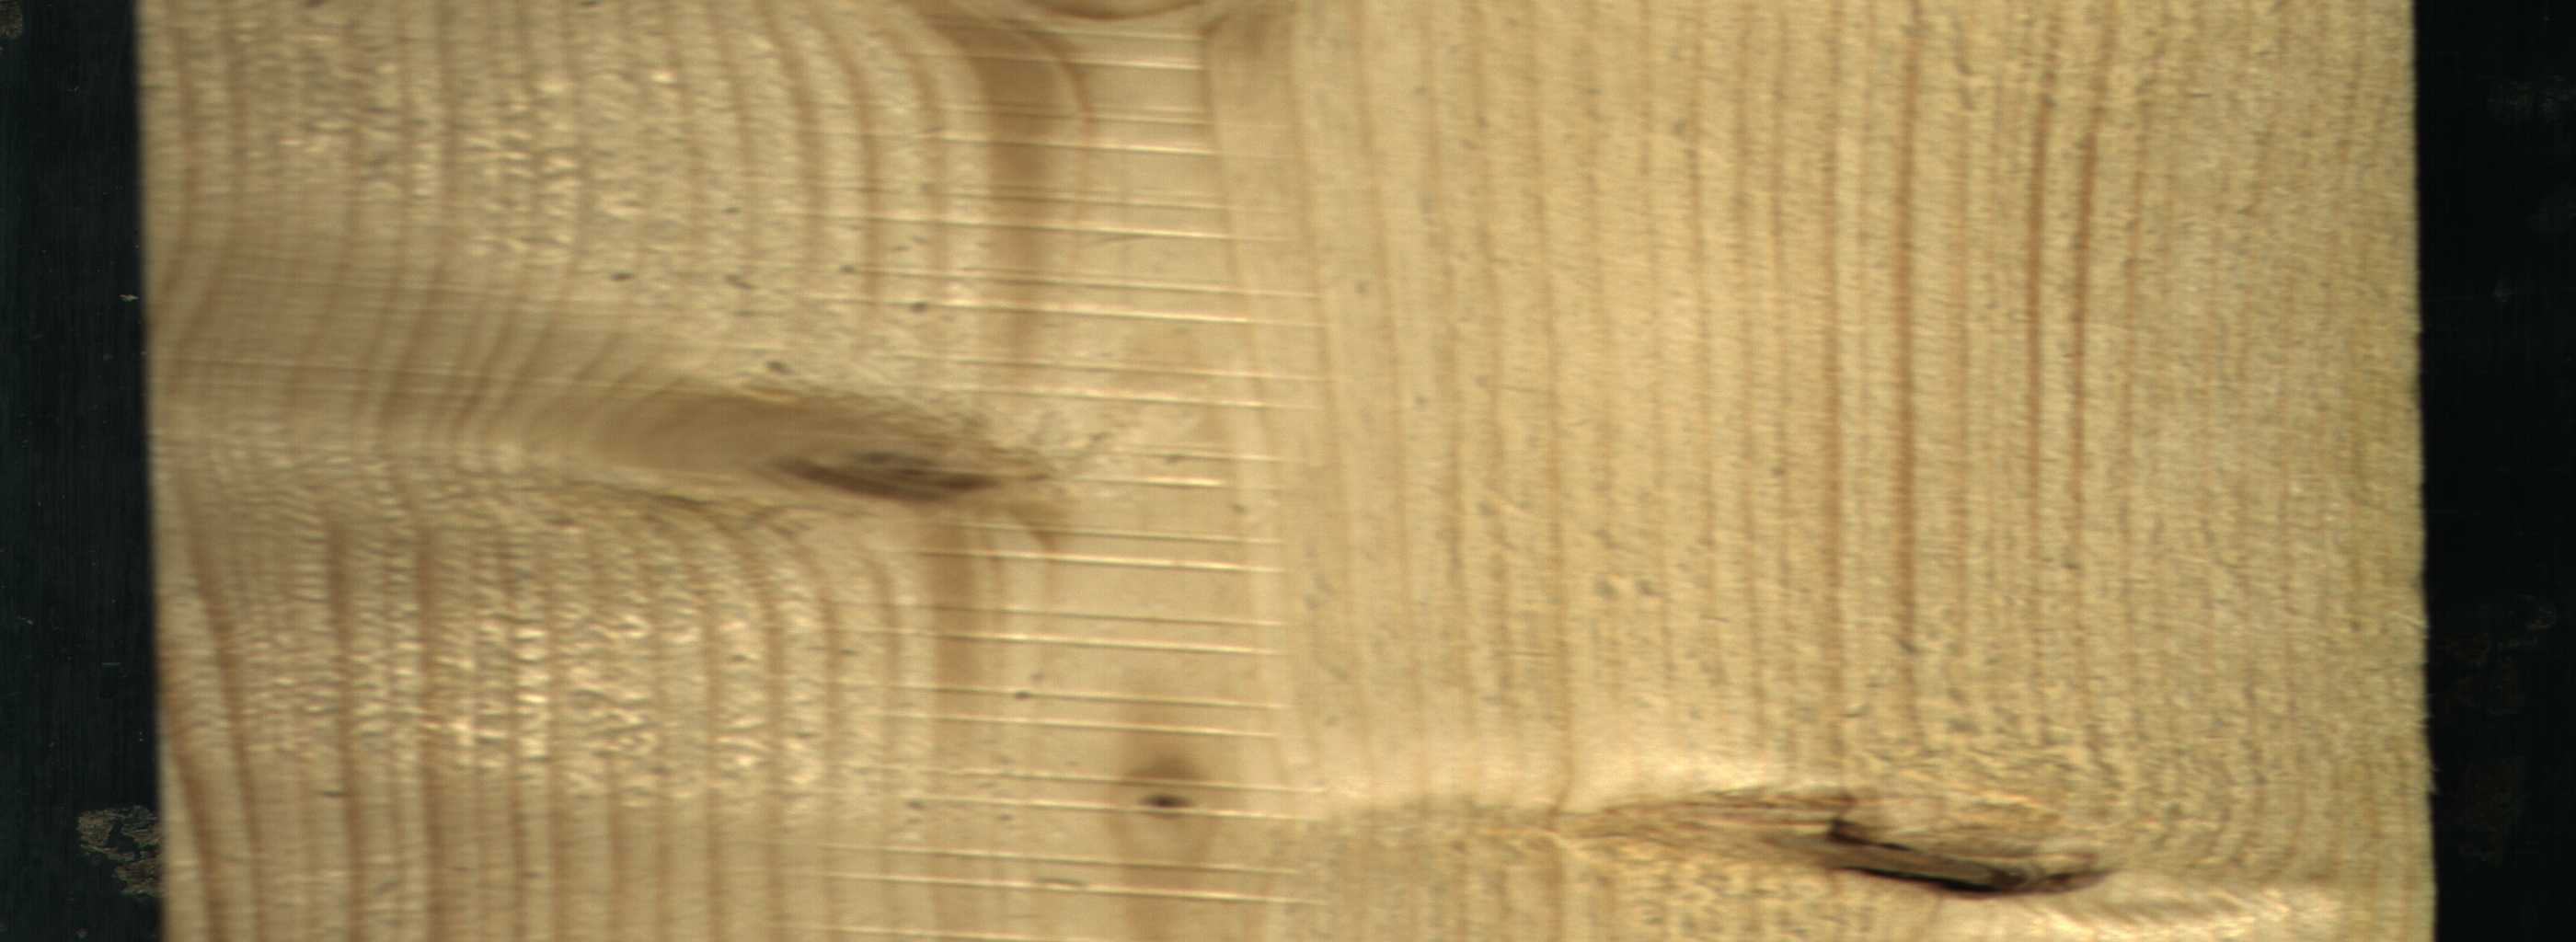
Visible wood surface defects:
Dead_Knot
Live_Knot
Live_Knot